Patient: sex M, age 80
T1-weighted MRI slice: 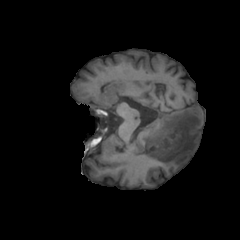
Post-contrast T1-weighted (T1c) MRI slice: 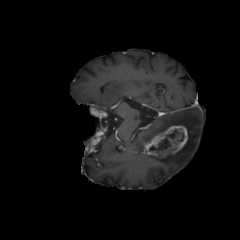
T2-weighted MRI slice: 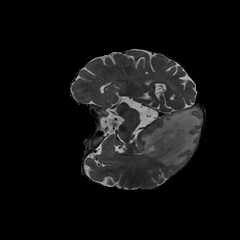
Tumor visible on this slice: yes
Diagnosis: Glioblastoma, IDH-wildtype
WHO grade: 4